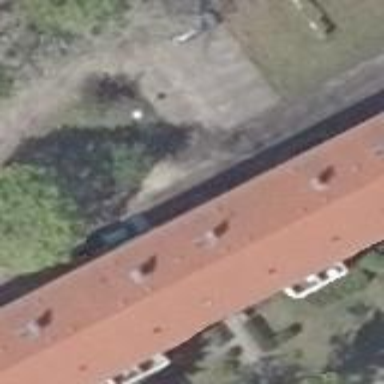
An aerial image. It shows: Image showing building with apartments.